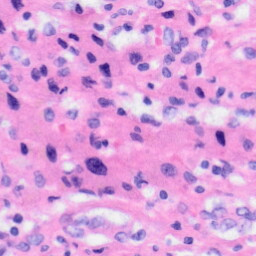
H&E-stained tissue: Liver